Field crop: maize
Growth stage: 2
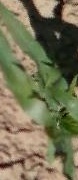
Species: maize